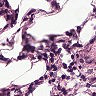
Metastatic tissue present: no